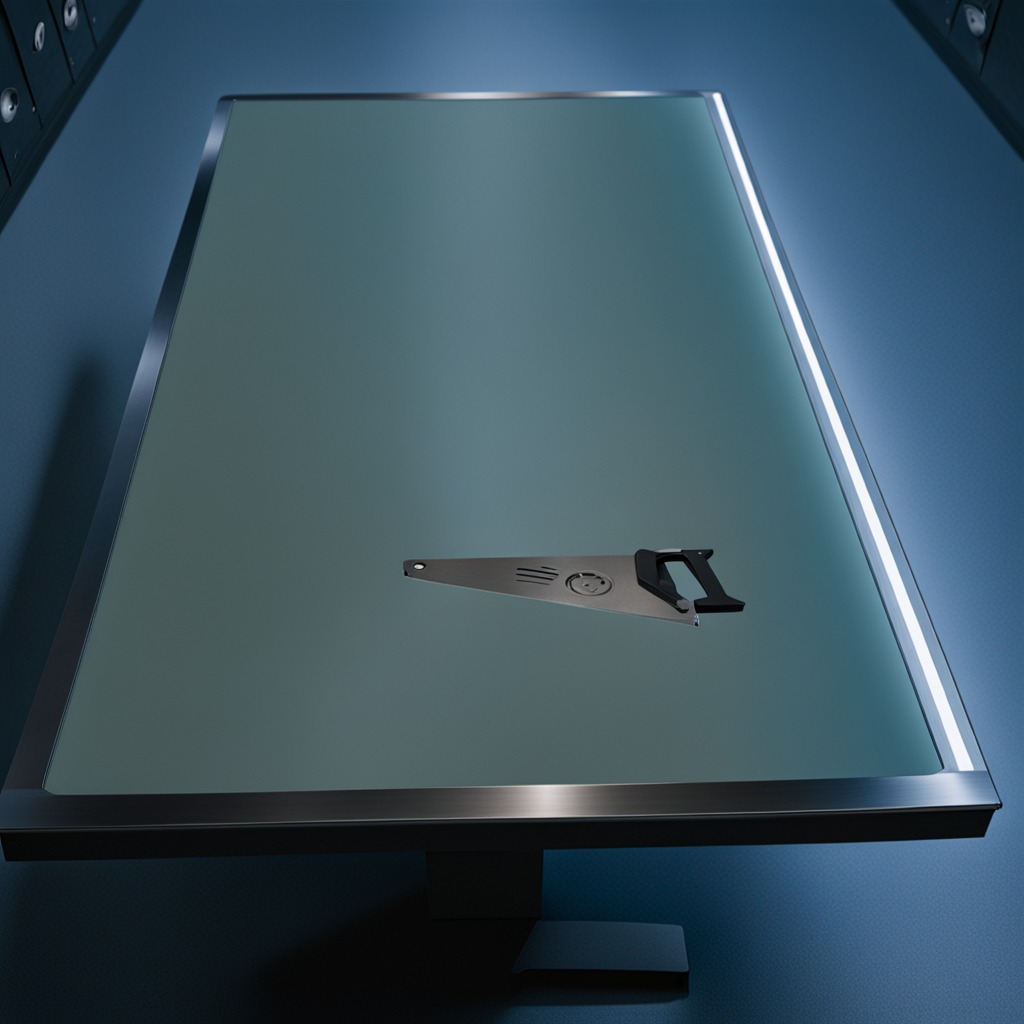
A metal saw is lying on the table in the railway signal maintenance room.